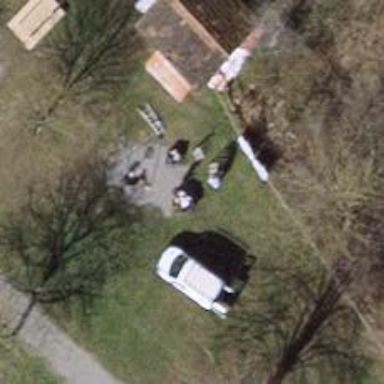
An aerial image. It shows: BBQ amenity.